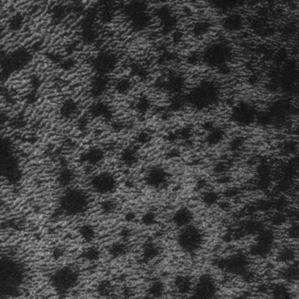
Label: frost